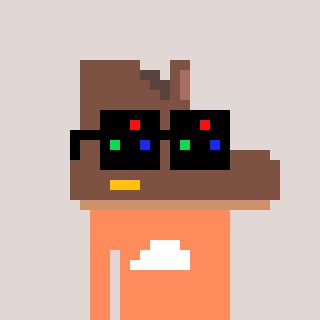
a pixel art character with square black sunglasses, a boot-shaped head and a peachy-colored body on a warm background